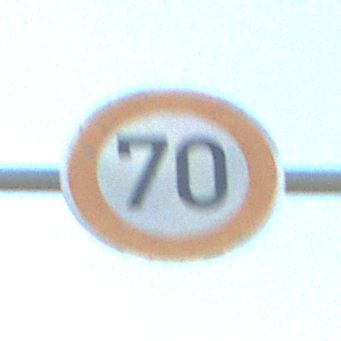
Verkehrszeichen: Geschwindigkeit70
Umgebung: Outdoor, Suburban
Tageszeit: MorningAfternoon
Wetter: Clear
Licht: Natural
Jahreszeit: NotSpecified
Kontrast: HighContrast